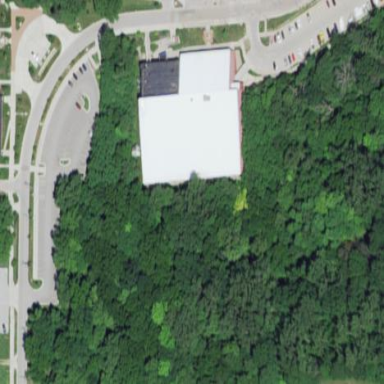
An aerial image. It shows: Sports center building.